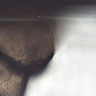
Metastatic tissue present: no